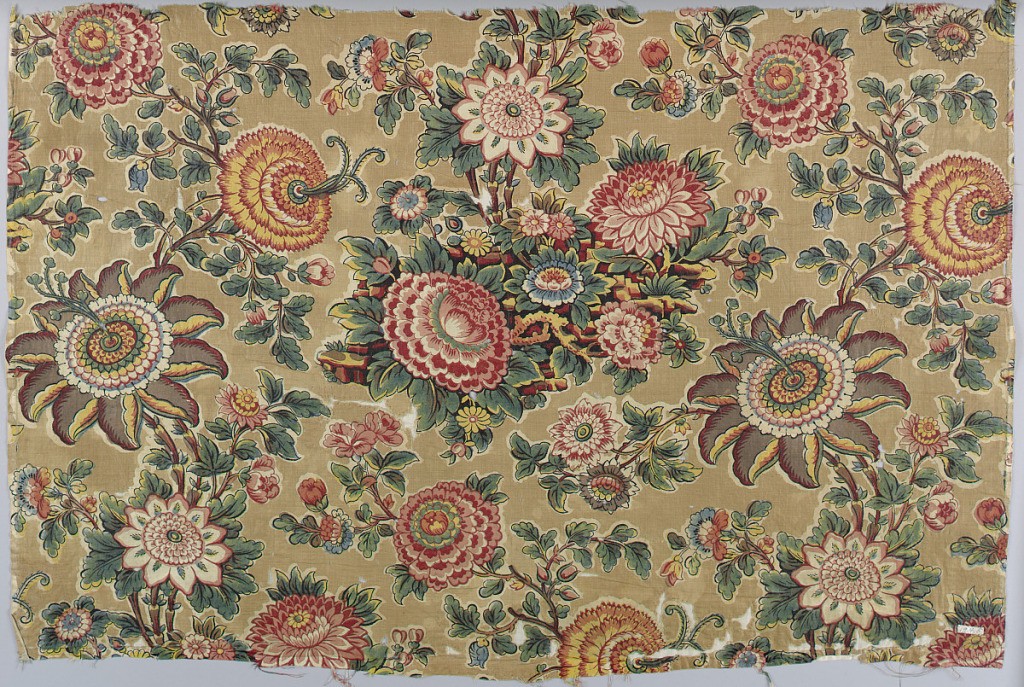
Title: Textile
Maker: Bannister Hall Printworks
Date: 1816–1817
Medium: cotton Technique: block printed on plain weave, glazed
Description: Flowers and leaves on undulating stems in multicolor on a tan background. Original glaze nearly worn off.